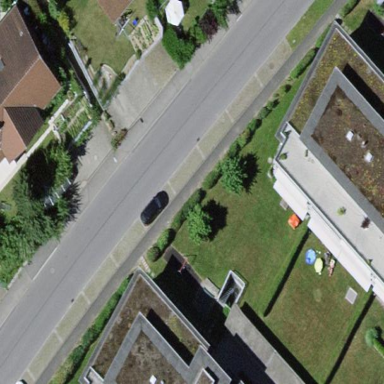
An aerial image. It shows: Street-side parking available in parallel orientation.